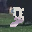
Label: 2